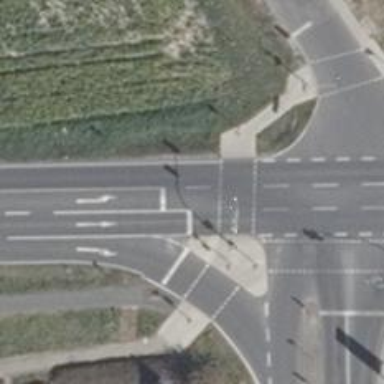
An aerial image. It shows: Road with traffic signals for signaling.